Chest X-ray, PA view. Patient: 25 years old, sex F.
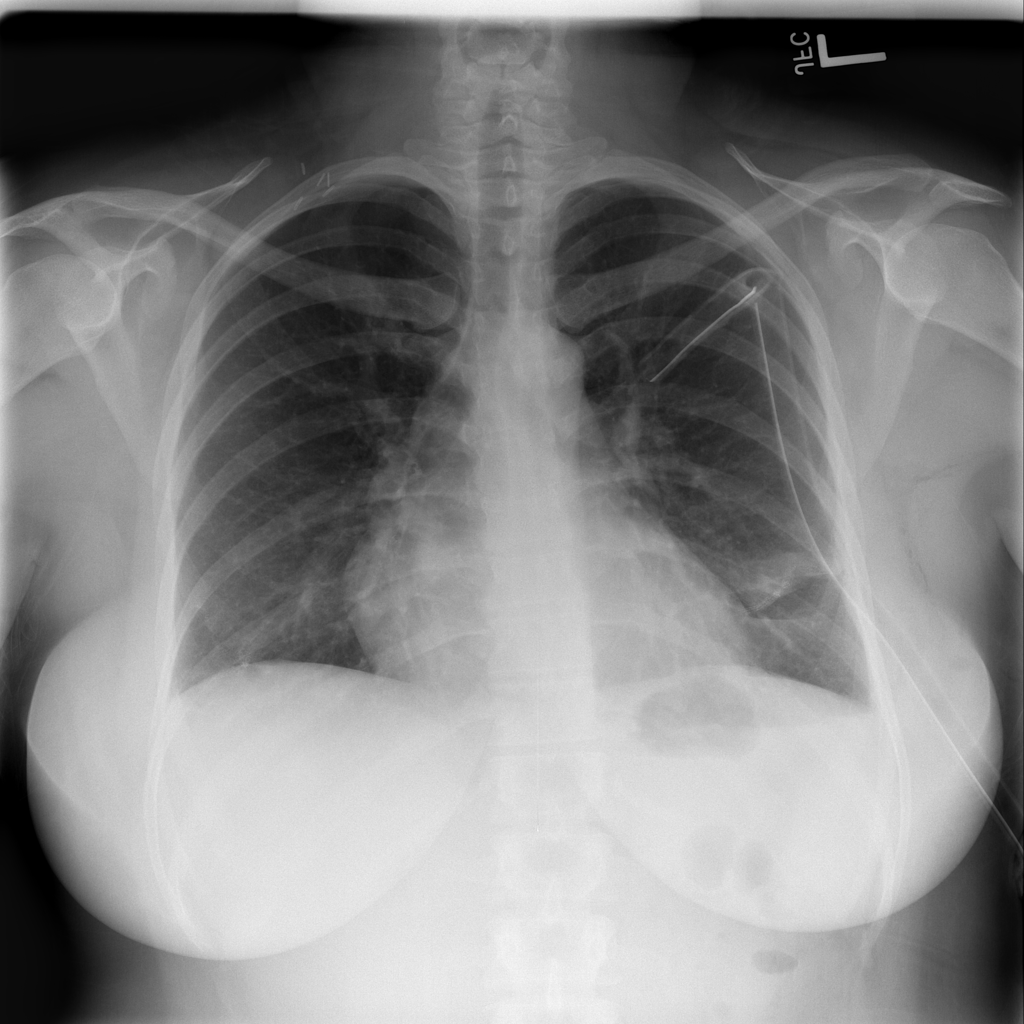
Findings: Emphysema